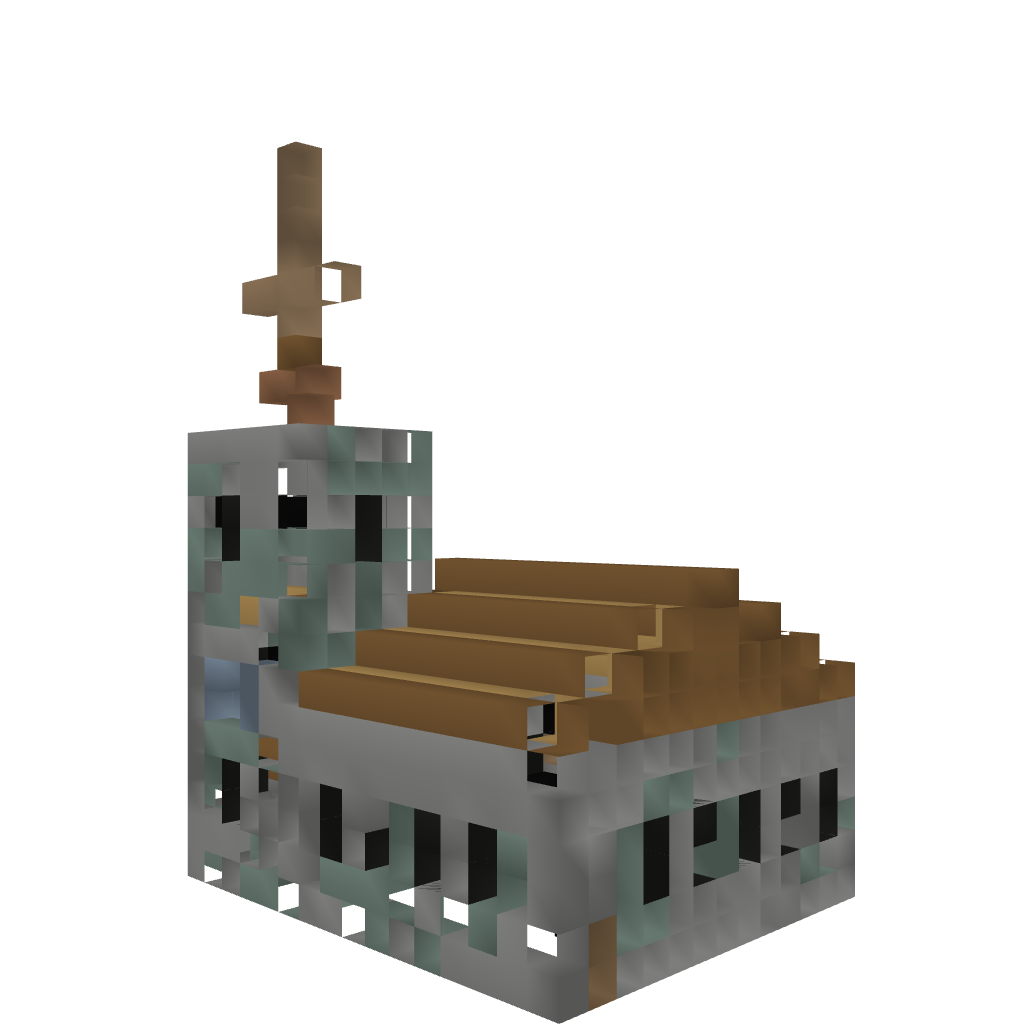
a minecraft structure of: minecraft vanilla Church plus